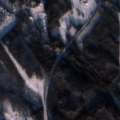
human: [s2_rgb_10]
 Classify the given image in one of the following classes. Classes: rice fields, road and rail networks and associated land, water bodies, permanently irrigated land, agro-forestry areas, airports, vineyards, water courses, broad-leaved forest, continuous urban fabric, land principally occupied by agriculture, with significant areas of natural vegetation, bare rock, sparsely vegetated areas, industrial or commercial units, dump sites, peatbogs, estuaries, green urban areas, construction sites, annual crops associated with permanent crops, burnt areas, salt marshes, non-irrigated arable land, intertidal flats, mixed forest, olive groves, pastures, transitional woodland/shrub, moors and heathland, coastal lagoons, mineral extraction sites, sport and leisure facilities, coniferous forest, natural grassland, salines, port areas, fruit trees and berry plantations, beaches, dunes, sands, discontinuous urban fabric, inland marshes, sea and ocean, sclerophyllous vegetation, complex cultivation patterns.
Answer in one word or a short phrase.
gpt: broad-leaved forest, coniferous forest, mixed forest, transitional woodland/shrub